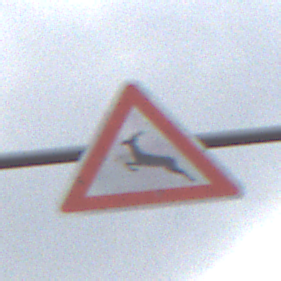
Verkehrszeichen: WildwechselRechts
Umgebung: Outdoor, Nature
Tageszeit: Midday
Wetter: PartlyCloudy
Licht: Natural
Jahreszeit: NotSpecified
Kontrast: LowContrast